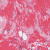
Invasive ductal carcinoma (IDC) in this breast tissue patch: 0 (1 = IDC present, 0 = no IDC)